【题型】证明题　【知识点】解析几何　【难度】hard
已知双曲线 $H: \frac{x^2}{4} - y^2 = 1$ 的左、右焦点为 $F_1$，$F_2$，左、右顶点为 $A_1$，$A_2$。椭圆 $E$ 以 $A_1$，$A_2$ 为焦点，以 $F_1F_2$ 为长轴。

(1) 求椭圆 $E$ 的离心率；

(2) 设椭圆 $E$ 交 $y$ 轴于 $B_1$，$B_2$，过 $B_1$ 的直线 $l$ 交双曲线 $H$ 的左、右两支于 $C$，$D$ 两点，求 $\triangle B_2CD$ 面积的最小值；

(3) 设点 $M(x_0,y_0)$ 满足 $m^2 < 4x_0^2$，过 $M$ 且与双曲线 $H$ 的渐近线平行的两直线分别交 $H$ 于 $P$，$Q$。过 $M$ 且与 $PQ$ 平行的直线交 $H$ 的渐近线于点 $S$，$T$。证明：$\frac{|MS|}{|MT|}$ 为定值，并求出此定值。
【解答】
\noindent \textbf{【详解】}
(1) 设椭圆方程 $\frac{x^2}{a_1^2} + \frac{y^2}{b_1^2} = 1$，焦距为 $2c_1$。
由题意知椭圆 $E$ 的顶点、焦点分别为 $F_1(-\sqrt{5},0)$，$F_2(\sqrt{5},0)$，$A_1(-2,0)$，$A_2(2,0)$。
所以 $a_1 = \sqrt{5}$，$c_1 = 2$，$b_1 = 1$，
从而椭圆 $E$ 的离心率为 $e_1 = \frac{c_1}{a_1} = \frac{2}{\sqrt{5}} = \frac{2\sqrt{5}}{5}$。

---

(2) 如图所示：

由题意 $B_1(0,1)$，$B_2(0,-1)$，$|B_1B_2| = 2$。直线 $CD$ 斜率存在，
所以不妨设直线 $CD$ 的方程为 $y = kx + 1$，$C(x_1,y_1)$，$D(x_2,y_2)$。
又双曲线 $\frac{x^2}{4} - y^2 = 1$ 渐近线斜率的绝对值为 $|k| = \frac{1}{2}$，
且过 $B_1$ 的直线 $l$ 交双曲线 $H$ 的左、右两支于 $C$，$D$ 两点，
所以直线 $CD$ 的斜率满足 $-\frac{1}{2} < k < \frac{1}{2}$。

将直线 $CD$ 与双曲线方程 $\frac{x^2}{4} - y^2 = 1$ 联立
\[
\begin{cases}
\frac{x^2}{4} - y^2 = 1 \\
y = kx + 1
\end{cases}
\]
消去 $y$ 得 $(1 - 4k^2)x^2 - 8kx - 8 = 0$，
而 $\Delta = (-8k)^2 + 32(1 - 4k^2) = 32(1 - 2k^2) > 0$，

所以 $|x_1 - x_2| = \frac{\sqrt{\Delta}}{|1 - 4k^2|} = \frac{\sqrt{8k^2 - 8k^2 + 8}}{|1 - 4k^2|} = \frac{\sqrt{8}}{|1 - 4k^2|} = \frac{4\sqrt{2(1 - 2k^2)}}{|1 - 4k^2|}$。

从而 $\triangle B_2CD$ 的面积为 $S_{\triangle B_2CD} = S_{\triangle B_1B_2C} + S_{\triangle B_1B_2D} = \frac{1}{2}|B_1B_2||x_1 - x_2| = \frac{4\sqrt{2(1 - 2k^2)}}{|1 - 4k^2|} = f(k)$。

因为 $-\frac{1}{2} < k < \frac{1}{2}$，令 $t = 1 - 4k^2$，所以 $k^2 = \frac{1 - t}{4}$，$0 < t < 1$，
从而 $f(k) = \frac{4\sqrt{2(1 - 2k^2)}}{|1 - 4k^2|} = 4\frac{\sqrt{2\left(1 - 2 \cdot \frac{1 - t}{4}\right)}}{|t|} = 4\sqrt{\frac{1 + t}{t^2}} = 4\sqrt{\left(\frac{1}{t}\right)^2 + \frac{1}{t}} = g(t)$。

进一步令 $u = \frac{1}{t} > u \ge 1$，则 $g(t) = 4\sqrt{u^2 + \frac{1}{2}u - \frac{1}{2}}$，
当且仅当 $u = 1$，即 $t = 1$，$k = 0$ 时，$[f(k)]_{\min} = f(0) = 4\sqrt{2}$。

综上所述：$\triangle B_2CD$ 面积的最小值为 $4\sqrt{2}$。

---

(3) 如图所示：

由题意双曲线 $\frac{x^2}{4} - y^2 = 1$ 的渐近线方程为 $\frac{x^2}{4} - y^2 = 0$ 即 $y = \pm \frac{1}{2}x = 0$。

当 $m = 0$ 时，由对称性得 $P,Q$ 关于 $y$ 轴对称，$S,T$ 关于 $y$ 轴对称，所以 $M$ 为 $S,T$ 的中点，故 $\frac{|MS|}{|MT|} = 1$。

下面证明当 $m \neq 0$ 时，$\frac{|MS|}{|MT|} = 1$ 即证 $M$ 为 $S,T$ 的中点。

因为点 $M(m,n)$ 满足 $m^2 < 4x_0^2$，则 $m - 2n \neq 0$，$m + 2n \neq 0$，$n \neq 0$。
不妨设 $m > 0$，$n > 0$，当 $x = m$ 时，$y = \frac{1}{2}m < n$，此时点 $M(m,n)$ 在直线 $y = \frac{1}{2}x$ 的左上方，同理可证，点 $M(m,n)$
在两渐近线 $y = \pm \frac{1}{2}x$ 所夹区域的上方或下方，不妨设点 $M(m,n)$ 在上方区域。

由题意 $k_1 = \frac{1}{2}$，$k_2 = -\frac{1}{2}$，
设直线 $MP$ 的方程为 $y - n = \frac{1}{2}(x - m)$，直线 $MQ$ 的方程为 $y - n = -\frac{1}{2}(x - m)$，

由
\[
\begin{cases}
\frac{x^2}{4} - y^2 = 1 \\
y - n = \frac{1}{2}(x - m)
\end{cases}
\quad \text{即} \quad
\begin{cases}
(x - 2y)(x + 2y) = 4 \\
x - 2y = m - 2n
\end{cases}
\quad \text{所以} \quad
\begin{cases}
x + 2y = \frac{4}{m - 2n} \\
x - 2y = m - 2n
\end{cases}
\]

所以 $P(x_P,y_P)$ 满足
\[
\begin{cases}
2x_P = \frac{4}{m - 2n} + m - 2n \\
4y_P = \frac{4}{m - 2n} - m + 2n
\end{cases}
\]
同理 $Q(x_Q,y_Q)$ 满足
\[
\begin{cases}
2x_Q = \frac{4}{m + 2n} + m + 2n \\
4y_Q = -\frac{4}{m + 2n} + m + 2n
\end{cases}
\]

所以直线 $PQ$ 的斜率：
\[
k_{PQ} = \frac{y_P - y_Q}{x_P - x_Q} = \frac{1}{2} \cdot \frac{4y_P - 4y_Q}{2x_P - 2x_Q} = \frac{1}{2} \cdot \frac{\frac{4}{m - 2n} - \frac{4}{m + 2n} - 2m}{\frac{4}{m - 2n} - \frac{4}{m + 2n} - 4n} = \frac{1}{2} \cdot \frac{\frac{8m}{m^2 - 4n^2} - 2m}{\frac{16n}{m^2 - 4n^2} - 4n} = \frac{m}{4n},
\]

设直线 $ST$ 方程为 $y - n = \frac{m}{4n}(x - m)$。

由
\[
\begin{cases}
y - n = \frac{m}{4n}(x - m) \\
y = \frac{1}{2}x
\end{cases}
\quad \text{得} \quad \frac{1}{2}x - n = \frac{m}{4n}(x - m) \quad \text{即} \quad 2nx - 4n^2 = mx - m^2,
\]

得 $T$ 的横坐标 $x_T = \frac{4n^2 - m^2}{2n - m} = 2n + m$，同理 $x_S = m - 2n$，
所以 $x_T + x_S = 2m$，

所以 $M$ 为 $S,T$ 的中点，故 $\frac{|MS|}{|MT|}$ 为定值 1。

综上：$\frac{|MS|}{|MT|}$ 为定值 1。

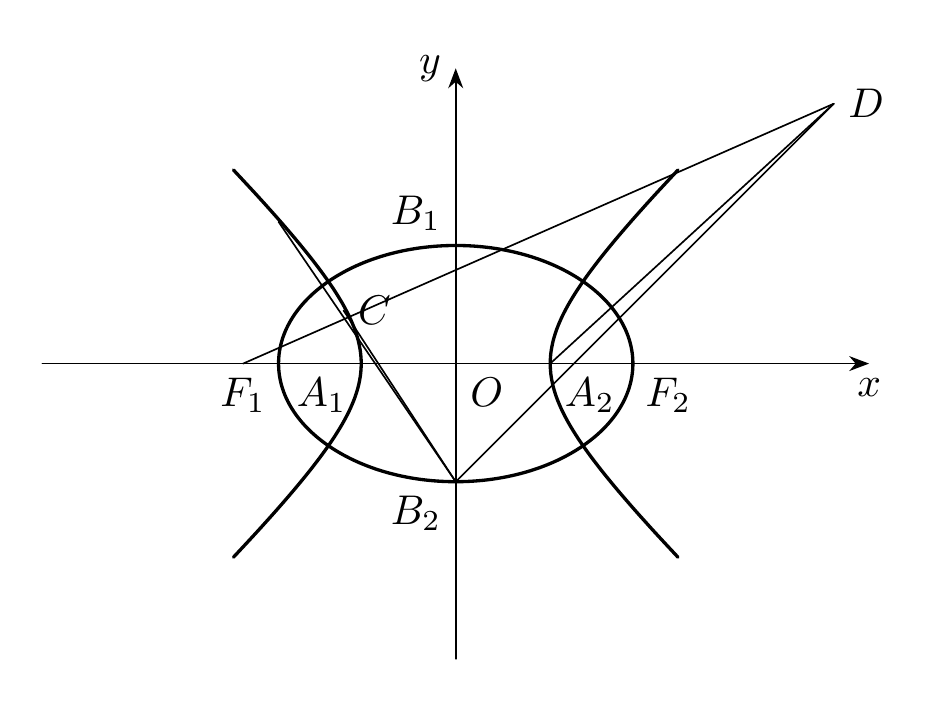
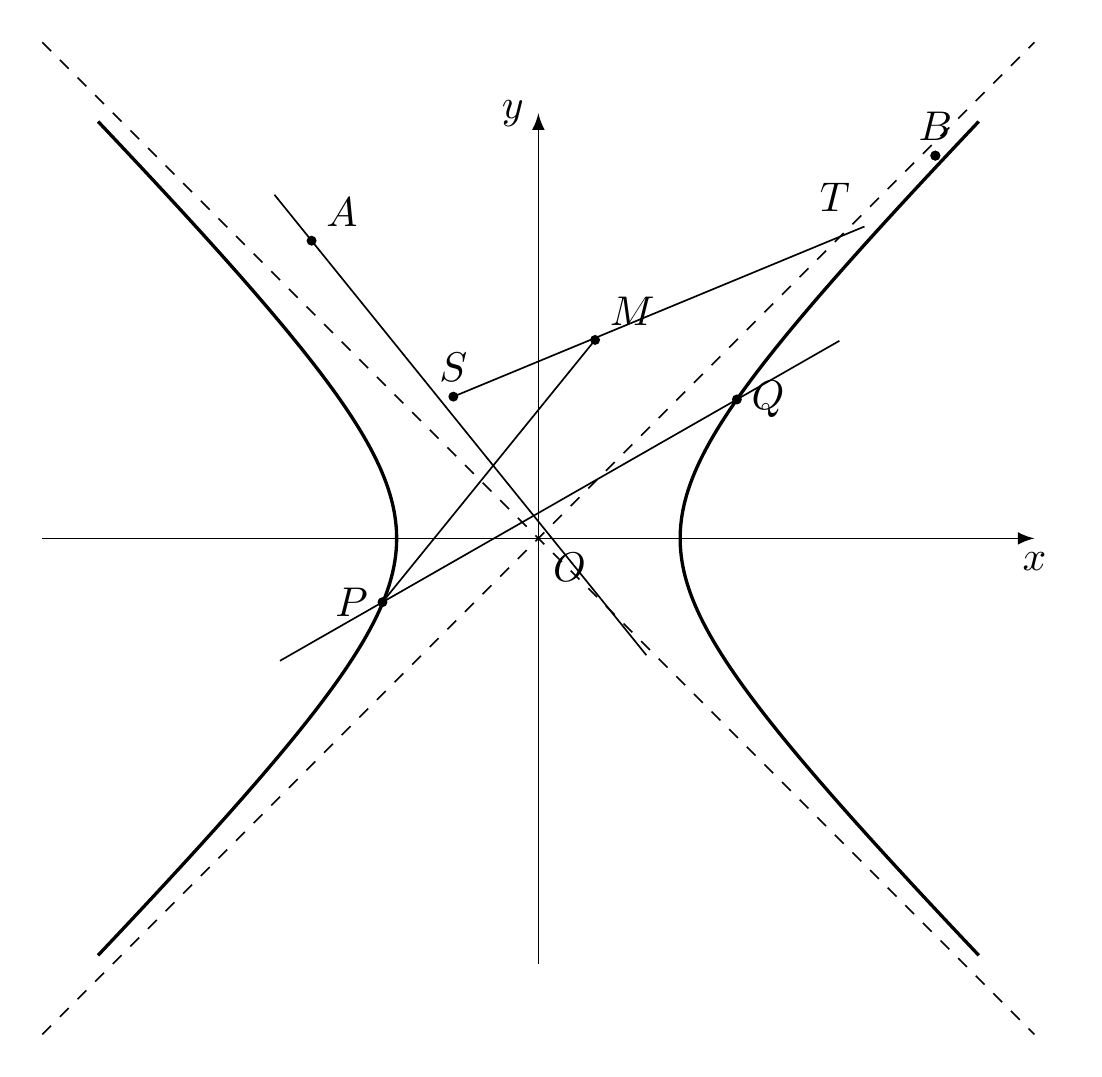